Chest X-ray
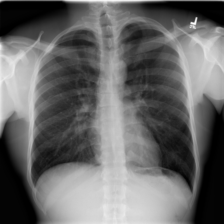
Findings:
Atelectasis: negative
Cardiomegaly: negative
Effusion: negative
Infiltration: negative
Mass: negative
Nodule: negative
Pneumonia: negative
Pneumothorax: negative
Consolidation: negative
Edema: negative
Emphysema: negative
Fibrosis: negative
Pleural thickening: negative
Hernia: negative